Field crop: tomato
Growth stage: 2
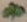
Species: solanum